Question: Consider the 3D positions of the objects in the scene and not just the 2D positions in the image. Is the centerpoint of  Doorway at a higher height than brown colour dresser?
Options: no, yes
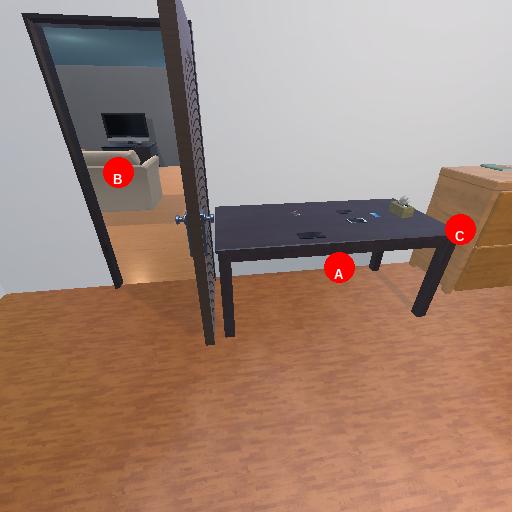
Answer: no